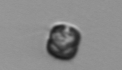
Label: Thalassiosira